Field crop: maize
Growth stage: 2
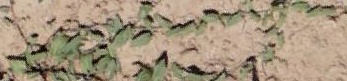
Species: convolvulus